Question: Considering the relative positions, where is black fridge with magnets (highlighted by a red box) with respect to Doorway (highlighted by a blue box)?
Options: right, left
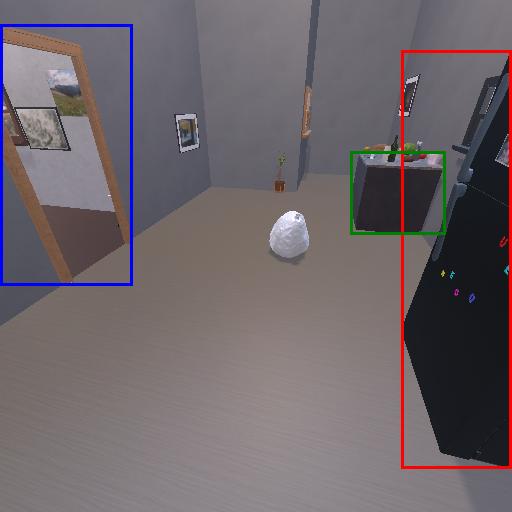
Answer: right